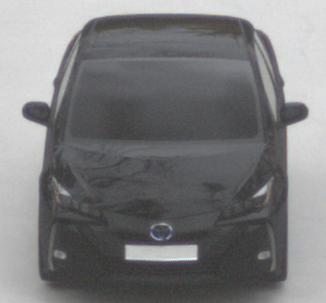
Make: Toyota
Model: Prius 1.8 Plug-In Hybrid
Detailed model: Prius (XW5) Plug-In
Model produced from: 2019/07
Model produced until: 2020/07
Doors: 5
Color: black
Road condition: dry road
Daytime: midday
Contrast: low contrast